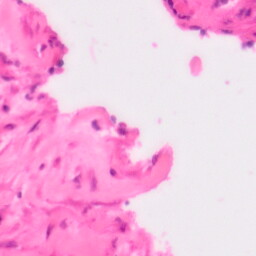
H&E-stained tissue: Colon